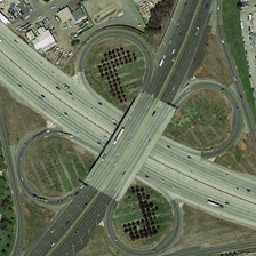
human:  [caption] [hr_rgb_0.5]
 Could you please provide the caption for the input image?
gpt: Many houses are located beside the street.

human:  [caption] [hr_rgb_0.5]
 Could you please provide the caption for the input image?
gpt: Many houses are located near the highway.

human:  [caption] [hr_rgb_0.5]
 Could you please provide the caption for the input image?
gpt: Many houses are on the side of the road.

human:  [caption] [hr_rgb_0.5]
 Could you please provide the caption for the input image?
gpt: There are many houses on the road.

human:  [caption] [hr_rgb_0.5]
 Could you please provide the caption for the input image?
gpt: There are many houses along the road.